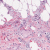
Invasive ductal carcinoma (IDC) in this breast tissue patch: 0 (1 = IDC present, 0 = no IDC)